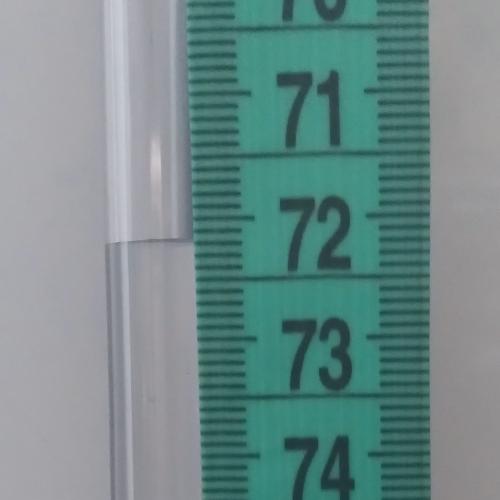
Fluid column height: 72.2 cm